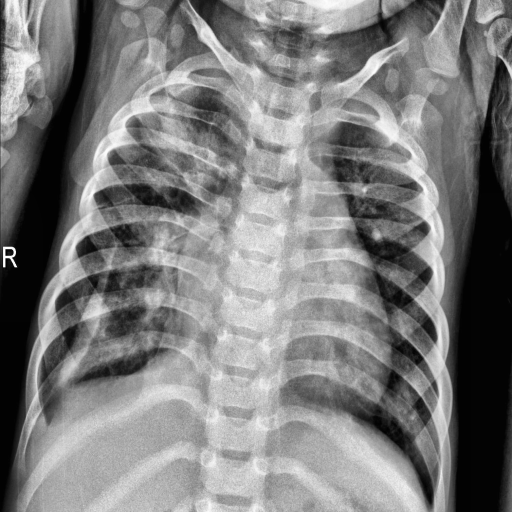
Finding: PNEUMONIA